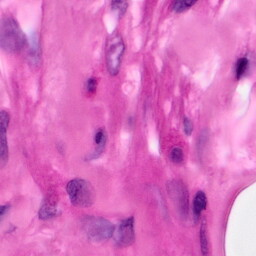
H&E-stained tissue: Pancreatic